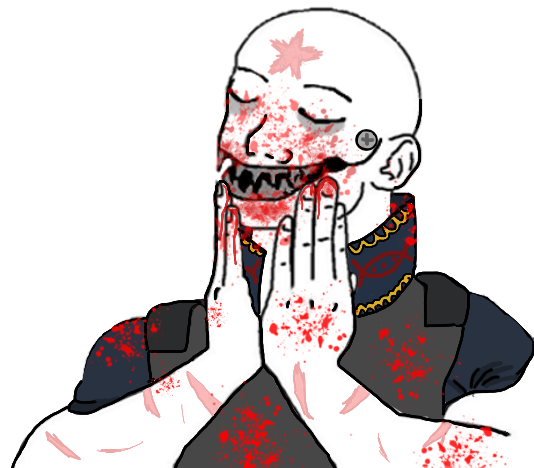
Label: 5_Feels_Good